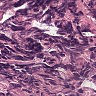
Metastatic tissue present: no